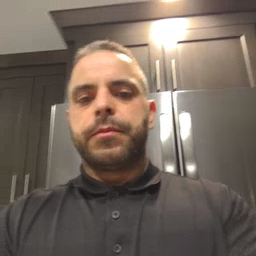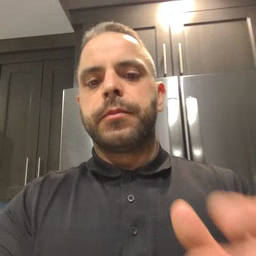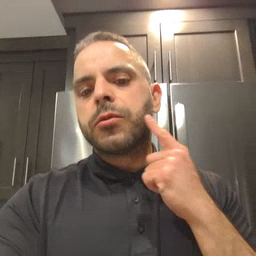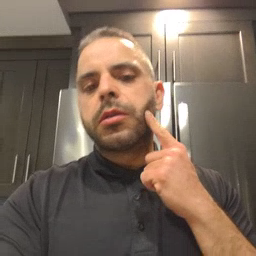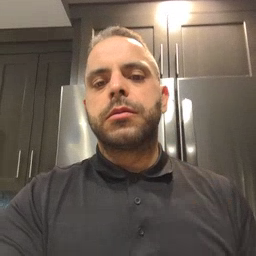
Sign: cheek